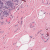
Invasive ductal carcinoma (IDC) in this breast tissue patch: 0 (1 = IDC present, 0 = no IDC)